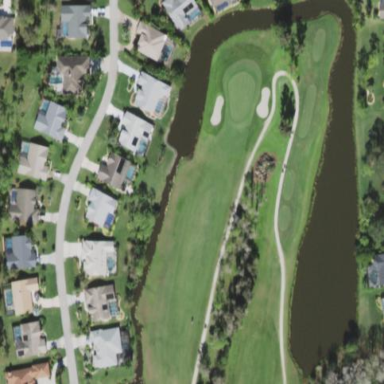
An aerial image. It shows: Scenic golf fairway.